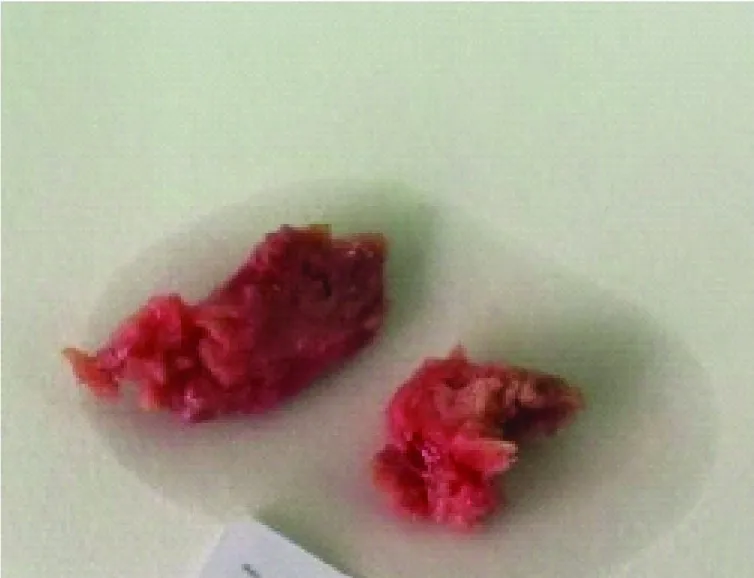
Gross examination of the incisional biopsy. . Gross examination of the incisional biopsy revealed two firm pieces of 2.5x2x1.2 cm in size; they were reddish white in color and solid in consistency.
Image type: medical_photograph (other_medical_photograph)